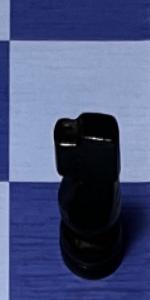
Label: Knight_Black